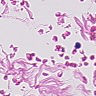
Metastatic tissue present: no